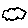
Label: cloud